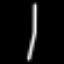
Label: line